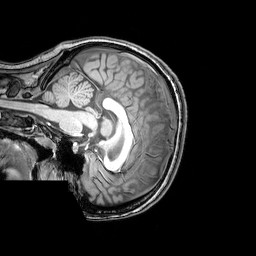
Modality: T1w
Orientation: sagittal
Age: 26
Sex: female
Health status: healthy
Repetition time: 0.081 s
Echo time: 0.037 s